Question: By WS2008 i did a Report using SSRS Report Server (.RDL file) to show data from an SQL Olap Cube and all work fine.
Now i want embed this report in a web page (.ASPX) with Asp.Net (IIS 7) by the (i'd installed already the version 8 and 9).
To do that i have to add some rows in the 'Web.Config' to use the http handlers to view the report.
Something like that:
'''
<add verb="*" path="Reserved.ReportViewerWebControl.axd"
type = "Microsoft.Reporting.WebForms.HttpHandler, Microsoft.ReportViewer.WebForms,
Version=8.0.0.0, Culture=neutral, PublicKeyToken=b03f5f7f11d50a3a" />
'''
As you see the 'Microsoft.Reporting.WebForms.HttpHandler' is requested but isnt installed in the server as picture below

So what i have to install to have this handler installed in the server ?
What is missing or i am misunderstanding in this topic ?
Thanks in advance for who can help me in this
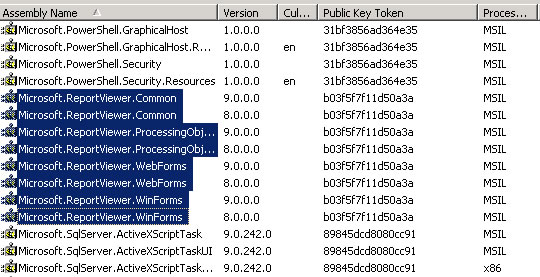
Answer: The HttpHandler doesn't need to be installed separately - it's part of the report viewer control. The config entry you have is for IIS 6. If you are using IIS 7, it should be in the '<system.webServer>' section:
'''
<handlers>
<add name ="ReportViewerWebControlHandler" preCondition="integratedMode" verb="*" path="Reserved.ReportViewerControl.axd" type="Microsoft.Reporting.WebForms.HttpHandler, Microsoft.ReportViewer.WebForms, Version=8.0.0.0, Culture=neutral, PublicKeyToken=b03f5f7f11d50a3a" />
</handlers>
'''
You will need to remove the other config entry for this to work correctly. Also, there is a <URL> available. I've had problems when multiple versions of the dlls are installed so I would try to just use 10 and remove versions 8 and 9.